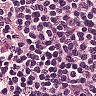
Metastatic tissue present: no